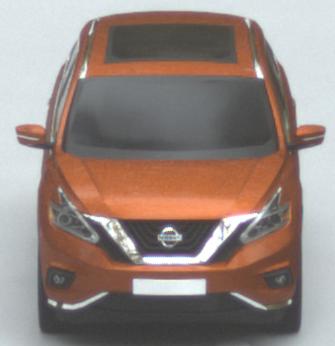
Make: Nissan
Model: Murano
Detailed model: Gen. 3 Z52
Model produced from: 2015
Doors: 5
Color: orange
Road condition: dry road
Daytime: morning or afternoon
Contrast: low contrast